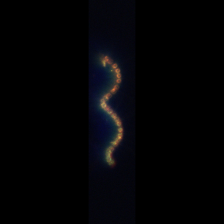
Taxon: Chaetoceros
Group: Diatoms